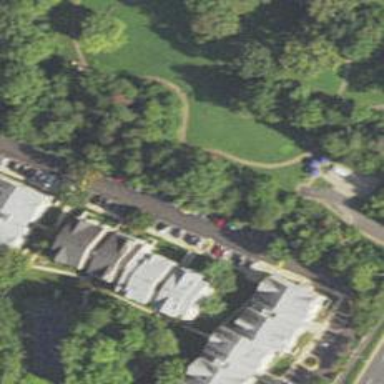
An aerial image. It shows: Neighborhood.